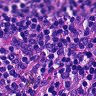
Metastatic tissue present: no